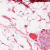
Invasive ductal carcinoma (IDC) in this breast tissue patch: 0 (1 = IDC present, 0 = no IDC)